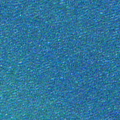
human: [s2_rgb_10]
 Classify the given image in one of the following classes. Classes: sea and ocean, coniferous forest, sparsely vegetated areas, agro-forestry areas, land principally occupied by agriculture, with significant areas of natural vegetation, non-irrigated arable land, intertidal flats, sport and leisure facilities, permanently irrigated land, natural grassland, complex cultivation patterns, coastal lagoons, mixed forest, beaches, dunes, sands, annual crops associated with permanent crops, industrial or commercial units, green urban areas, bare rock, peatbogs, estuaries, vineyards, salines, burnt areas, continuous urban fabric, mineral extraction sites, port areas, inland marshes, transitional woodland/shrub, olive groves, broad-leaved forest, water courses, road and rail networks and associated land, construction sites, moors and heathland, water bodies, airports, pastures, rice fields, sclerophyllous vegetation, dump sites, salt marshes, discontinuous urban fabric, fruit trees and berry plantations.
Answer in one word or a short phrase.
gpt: sea and ocean